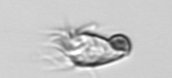
Label: Paratontonia_gracillima